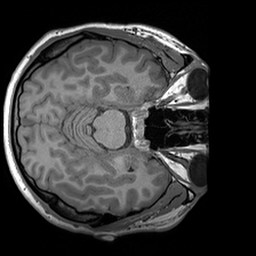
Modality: T1w
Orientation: axial
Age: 28
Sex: male
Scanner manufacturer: siemens
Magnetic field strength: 3 T
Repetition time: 1.6 s
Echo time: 0.00236 s